Question: I have the following list of fonts:

I have no issues with using them via
'''
new Font("XXXX Sans", 21, FontStyle.Bold, GraphicsUnit.Pixel)
'''
However, what do i do when i need to use a non-standard font style like light? All that is provided is an enumeration and that is not suitable.
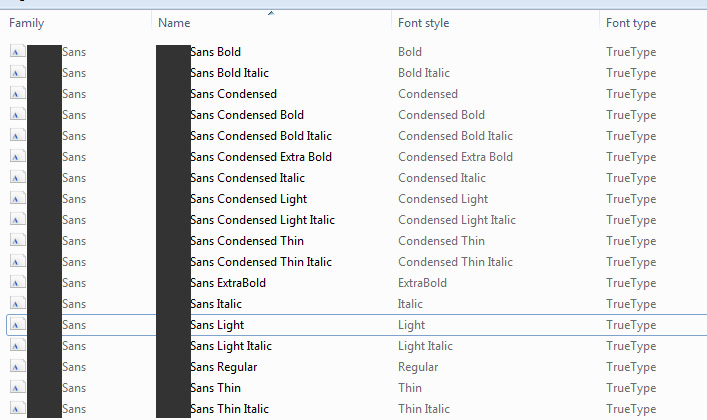
Answer: Can you not just use the font name as it appears in the control panel? Most fonts that aren't regular, bold or italic actually have a subfamily type of "regular" anyways. If you download the <URL> from Microsoft you can see this on the Names tab. The way the the control panels lists them and the way that .Net knows about them is sometimes different so its a good idea to list out all of the fonts from .Net's perspective:
'''
var installed_fonts = new InstalledFontCollection();
var families = installed_fonts.Families;
var allFonts = new List<string>();
foreach(FontFamily ff in families){
allFonts.Add(ff.Name);
}
allFonts.Sort();
foreach(String s in allFonts){
Console.WriteLine(s);
}
'''
And here's a sample that use Franklin Gothic Demi Cond (which is listed in the CP as "Franklin Gothic Cond Demi")
'''
e.Graphics.DrawString("Test", new Font("Franklin Gothic Demi Cond", 12), new SolidBrush(Color.Red), 25, 25);
'''